Question: I am trying to form all possible pathways using a dataframe. I have the following dataframe:
'''
import pandas as pd
data = {'from': ['b','c','d','e','f','g'], 'to': ['a', 'a', 'a', 'b','c','e']}
df = pd.DataFrame.from_dict(data)
print(df)
'''
sample dataframe

Now, I want to make all possible pathways/chain using these 2 columns.Output should look something like this:
1. e -> b -> a
2. f -> c -> a
3. g -> e -> b -> a
If possible, then representing them with numbers like:
1. e -> b -> a = 5,2,1
2. f -> c -> a = 6,3,1
3. g -> e -> b -> a = 7,5,2,1
Update: From field can contain duplicate entries.
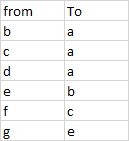
Answer: One way from 'networkx'
'''
import networkx as nx
G = nx.from_pandas_edgelist(df, 'from', 'to')
[[*nx.all_simple_paths(G, source=x, target='a')][0] for x in list('efg')]
[['e', 'b', 'a'], ['f', 'c', 'a'], ['g', 'e', 'b', 'a']]
'''